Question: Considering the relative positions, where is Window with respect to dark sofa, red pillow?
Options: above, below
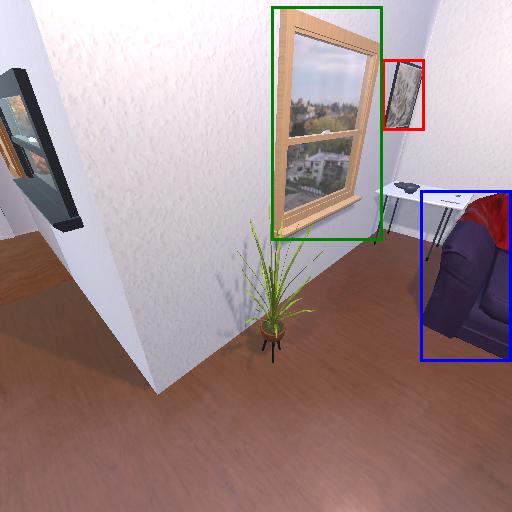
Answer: above